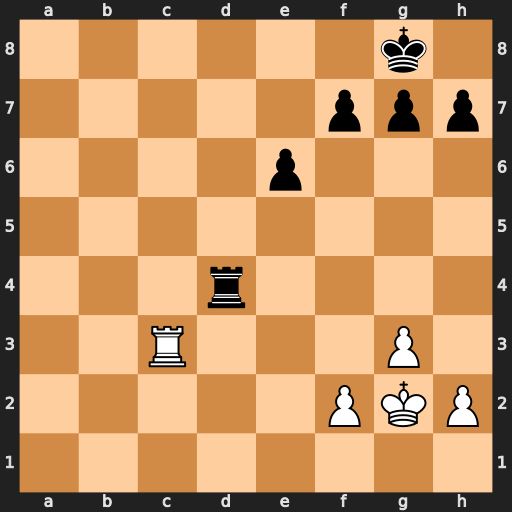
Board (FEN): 6k1/5ppp/4p3/8/3r4/2R3P1/5PKP/8
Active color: w
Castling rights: -
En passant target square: -
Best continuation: Rc8+ Rd8 Rxd8#